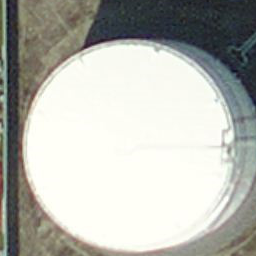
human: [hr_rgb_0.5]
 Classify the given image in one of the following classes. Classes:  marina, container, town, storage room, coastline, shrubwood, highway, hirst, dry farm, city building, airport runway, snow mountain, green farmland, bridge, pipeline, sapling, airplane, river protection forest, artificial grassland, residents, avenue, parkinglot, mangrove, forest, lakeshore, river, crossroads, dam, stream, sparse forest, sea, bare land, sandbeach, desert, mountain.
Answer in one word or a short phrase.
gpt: storage room